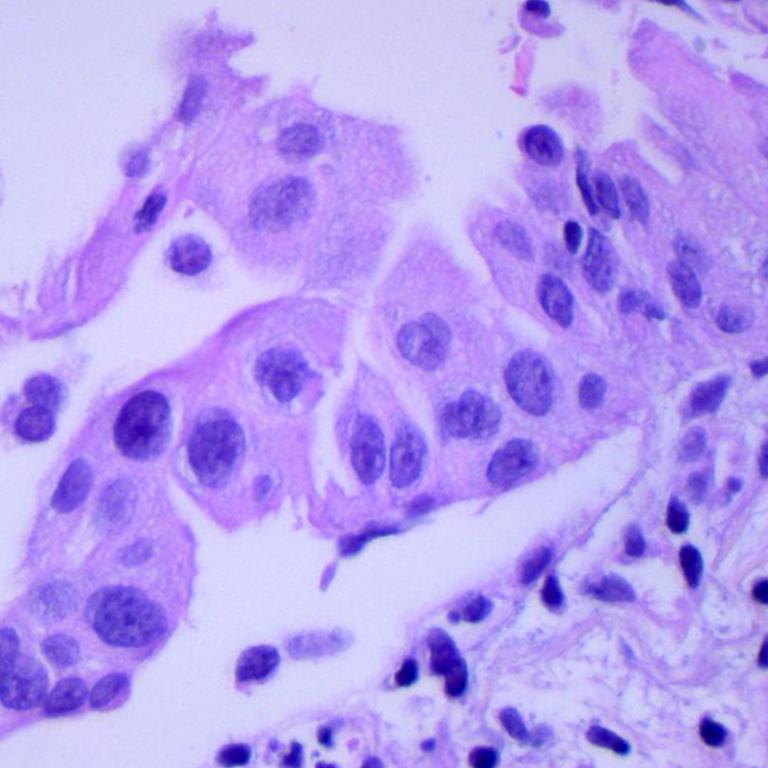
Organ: lung
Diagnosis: adenocarcinomas